Question: Doing an intro to git course on Pluralsight and git isn't cooperating with the diff section.
OS is Windows 8.1. I'm trying to diff two versions of a text file with no special characters. I created this text file in PowerShell via:
'''
echo "Hello, world" > readme.txt
'''
Regular diff command says that the binary files differ.
'''
PS C:\GitTest> git diff HEAD~1..HEAD
diff --git a/readme.txt b/readme.txt
index 440580d..0d6852b 100644
Binary files a/readme.txt and b/readme.txt differ
'''
When I force it with --text I get this output:
'''
PS C:\GitTest> git diff --text HEAD~1..HEAD
diff --git a/readme.txt b/readme.txt
index 83f0e87..fef<PHONE>
--- a/readme.txt
+++ b/readme.txt
@@ -1,2 +1,3 @@
-ythH-\ No newline at end of file
+ythH++\ No newline at end of file
'''
Not sure why it thinks it is binary in the first place or why the above diff seems useless. The two versions of the file look like this:
HEAD~1:
'''
Hello, Git!
Hello, again!
Hello, for the last time!
'''
HEAD:
'''
Hello, Git!
Hello, again!
Hello, for the last time!
Hello, again I hope this really is the last time...
'''
My editor is using CRLF but I've got git set to core.autocrlf=true. I've ensured that the HEAD and HEAD~1 versions both have a newline at the end of the file.

I feel like I'm probably missing something simple - What is it? Any help is much appreciated.
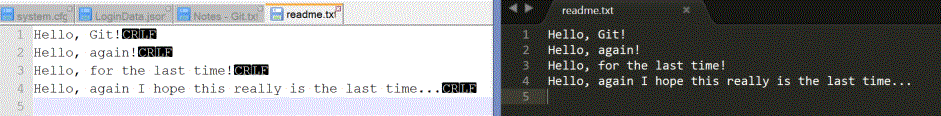
Answer: Those first 2 characters in the diff (the y with dots on it and the thorn) are the Latin-1 interpretation of the bytes '0xFF' and '0xFE'. If those bytes were interpreted as UCS2/UTF16 instead, they'd be a little-endian Byte Order Mark. After those bytes you have the H of "Hello, world" and then probably a NUL which causes the forced-text-mode diff to give up.
So your text editor has saved the file in UTF16LE format, which is fairly common in Windows but rare in the unix world, where git comes from. That's why git is confused.
If you can tell your editor to save the file as UTF8 (or some other 8-bit encoding) then it will get along better with git. Or you might want to see <URL> about configuration options for git that make it work better with UTF16 files.